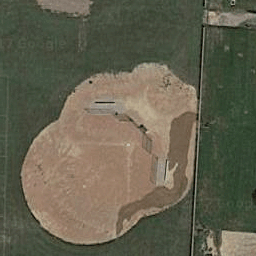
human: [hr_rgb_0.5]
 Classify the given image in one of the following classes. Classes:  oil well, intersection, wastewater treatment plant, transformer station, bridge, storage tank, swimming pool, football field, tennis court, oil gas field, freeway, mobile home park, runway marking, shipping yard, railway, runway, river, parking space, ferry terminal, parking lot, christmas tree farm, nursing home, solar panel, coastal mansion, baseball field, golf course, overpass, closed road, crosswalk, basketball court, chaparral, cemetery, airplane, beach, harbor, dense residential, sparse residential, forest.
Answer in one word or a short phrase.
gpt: baseball field